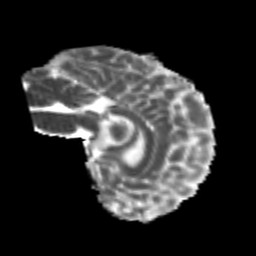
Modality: MD
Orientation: sagittal
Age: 24
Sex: female
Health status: healthy
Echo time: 0.074 s